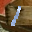
Label: 1